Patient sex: F
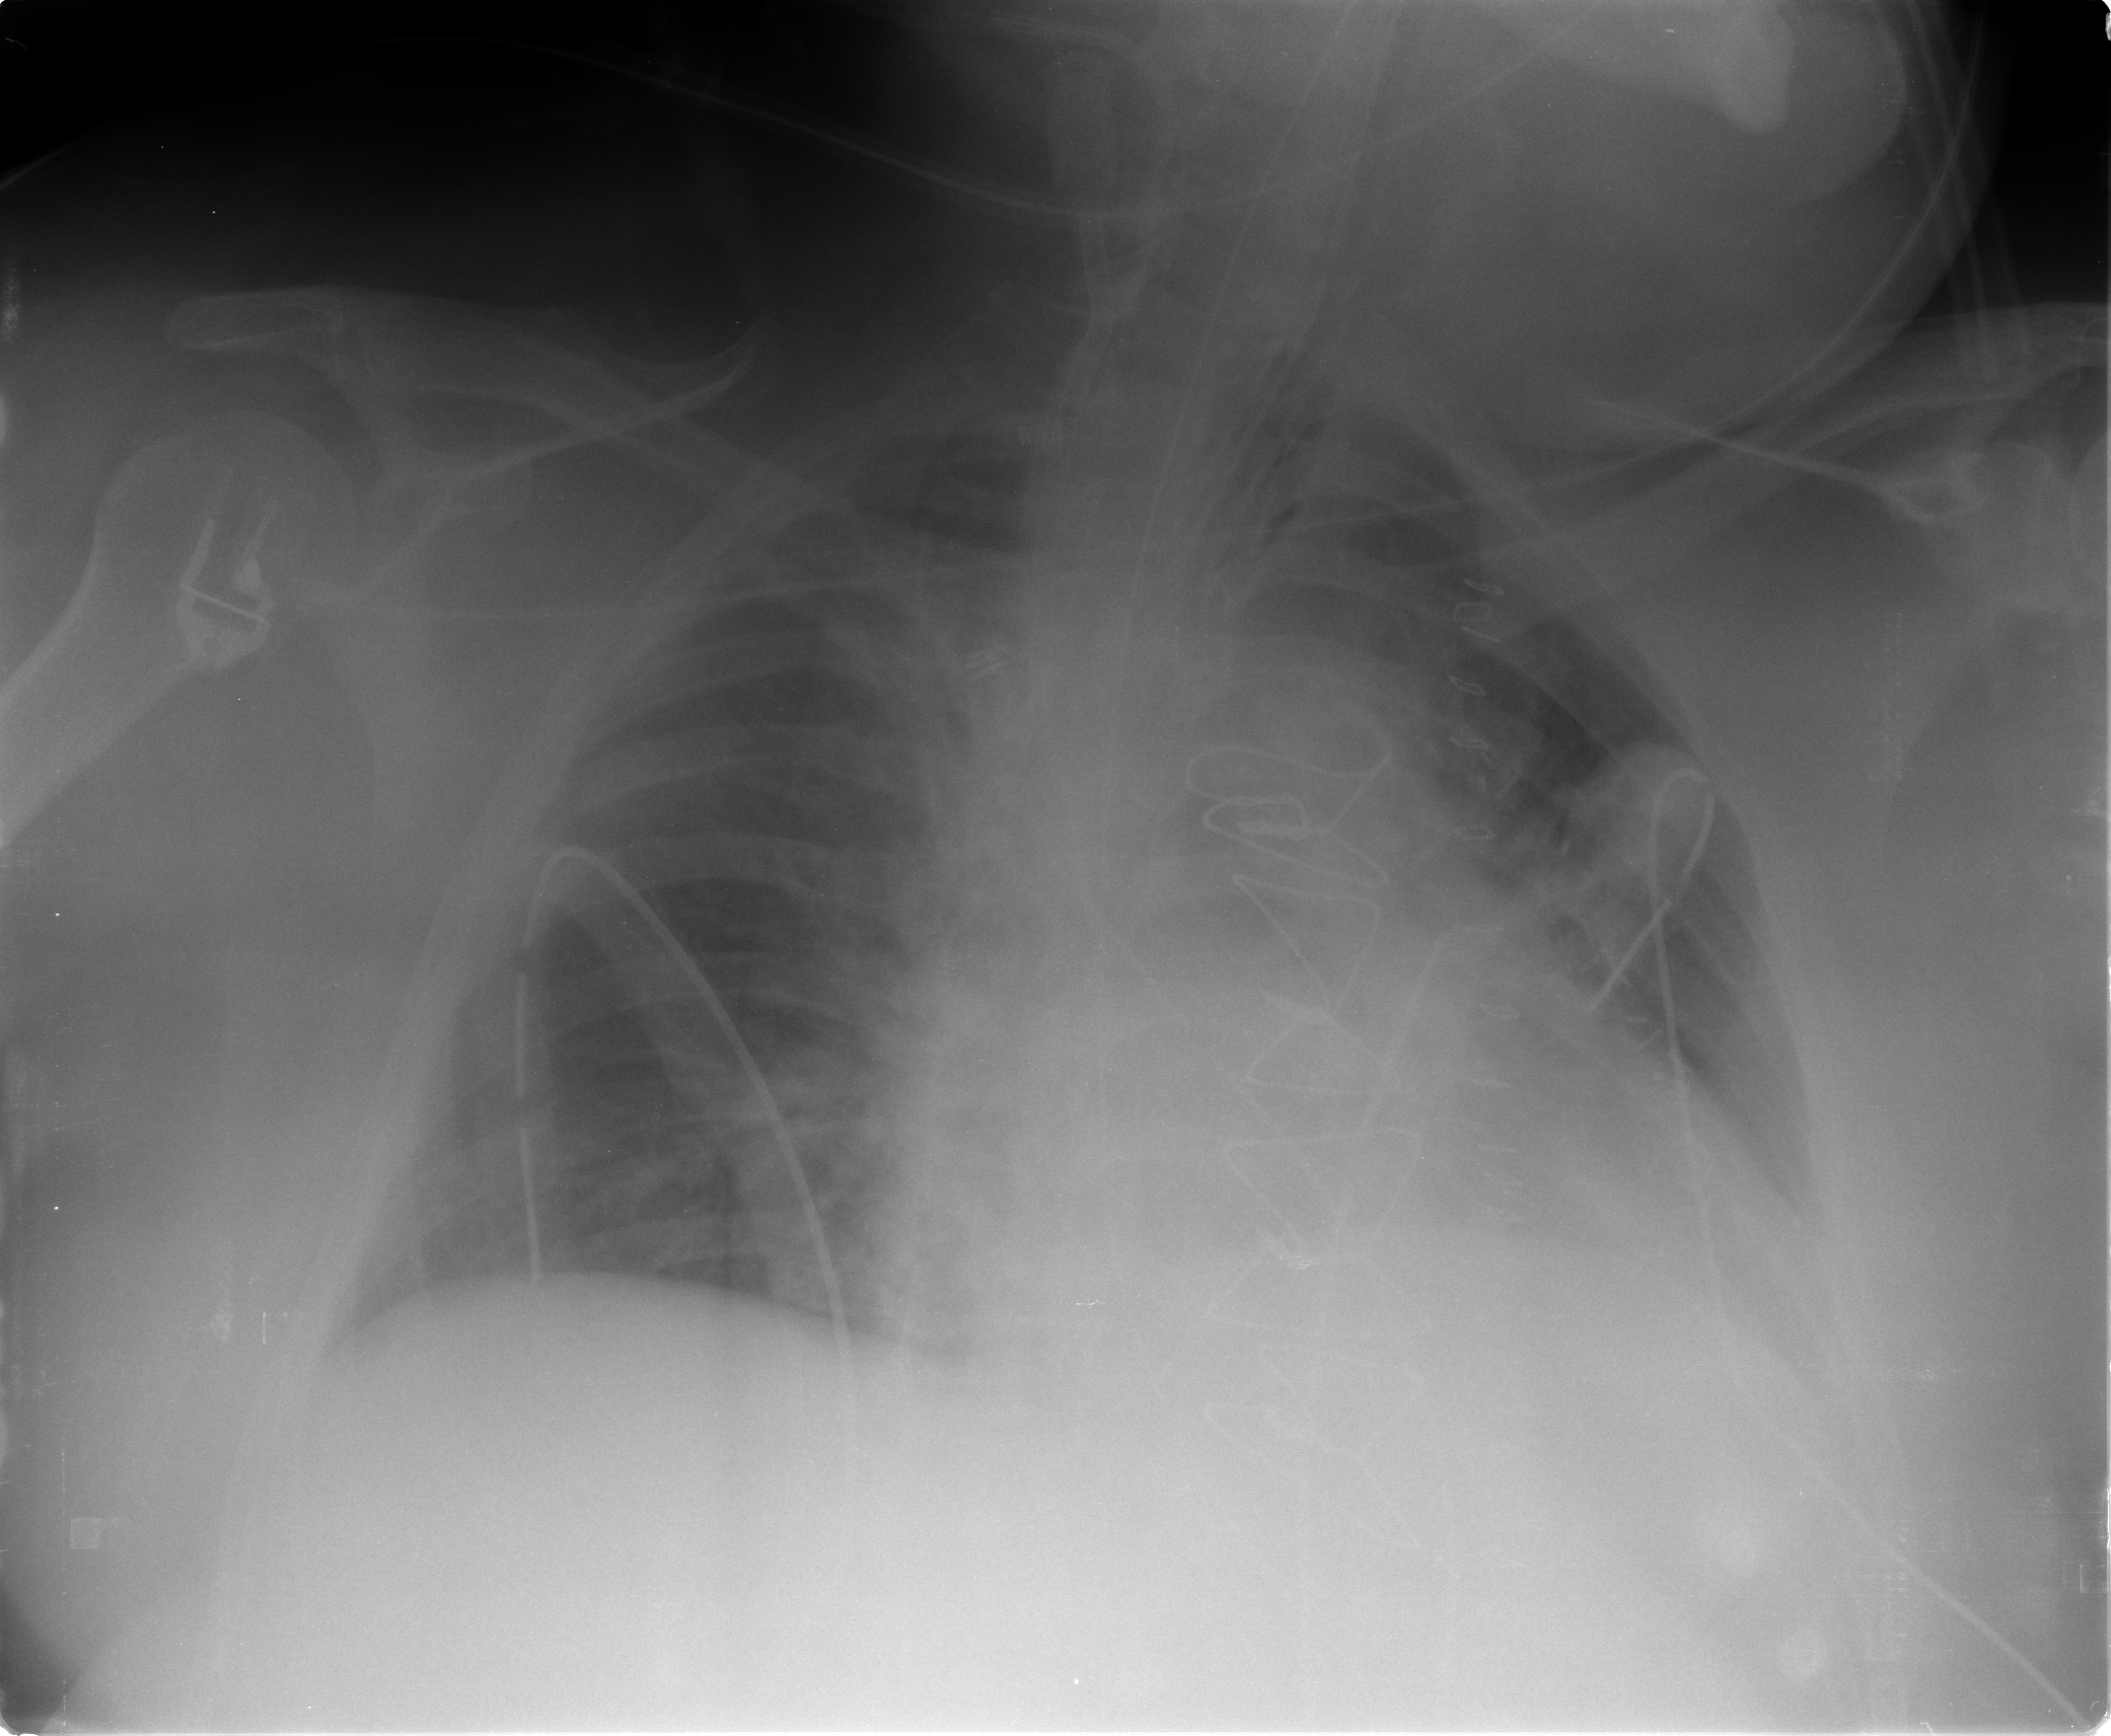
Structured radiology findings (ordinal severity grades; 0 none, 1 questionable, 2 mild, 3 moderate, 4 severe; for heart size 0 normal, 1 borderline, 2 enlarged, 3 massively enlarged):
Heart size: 2
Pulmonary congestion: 2
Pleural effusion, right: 0
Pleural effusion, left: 0
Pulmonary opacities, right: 0
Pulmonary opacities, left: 0
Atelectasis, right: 3
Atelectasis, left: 3